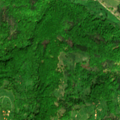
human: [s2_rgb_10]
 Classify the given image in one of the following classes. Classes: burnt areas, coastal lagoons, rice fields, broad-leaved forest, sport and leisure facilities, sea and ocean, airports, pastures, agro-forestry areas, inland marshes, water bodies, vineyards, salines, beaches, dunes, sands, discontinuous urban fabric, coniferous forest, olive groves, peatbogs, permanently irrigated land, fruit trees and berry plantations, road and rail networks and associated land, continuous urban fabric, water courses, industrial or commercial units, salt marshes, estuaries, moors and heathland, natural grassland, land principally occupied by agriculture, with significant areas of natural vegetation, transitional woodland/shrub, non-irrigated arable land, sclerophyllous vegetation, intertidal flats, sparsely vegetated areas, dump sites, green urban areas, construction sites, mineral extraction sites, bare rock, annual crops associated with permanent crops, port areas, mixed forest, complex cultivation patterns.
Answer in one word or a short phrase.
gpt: complex cultivation patterns, broad-leaved forest, transitional woodland/shrub